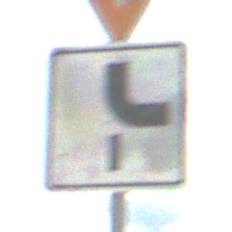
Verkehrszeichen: VerlaufVorfahrtsstrasse10
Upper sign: VorfahrtGewaehren
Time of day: Midday
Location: Outdoor (Suburban)
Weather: PartlyCloudy
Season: Summer
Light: Natural